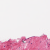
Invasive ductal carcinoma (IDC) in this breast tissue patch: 0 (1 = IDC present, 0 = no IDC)